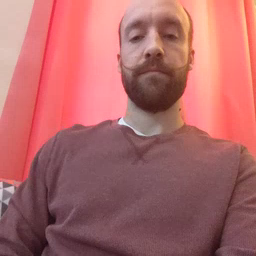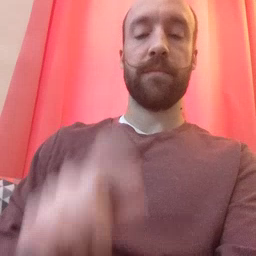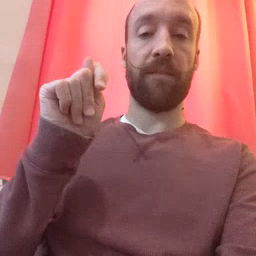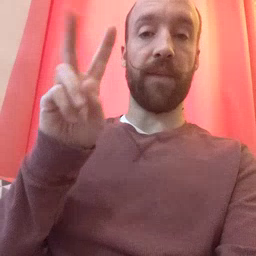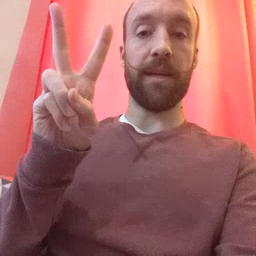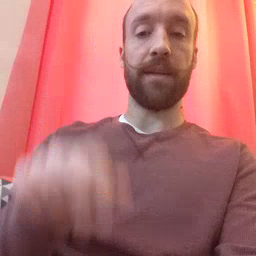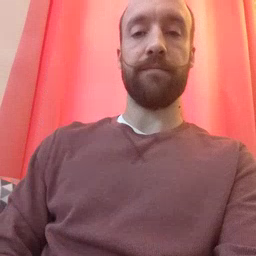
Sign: TV